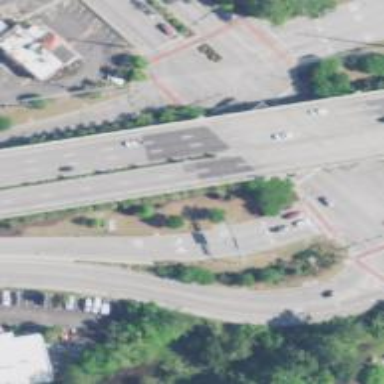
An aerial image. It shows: Trunk link highway.